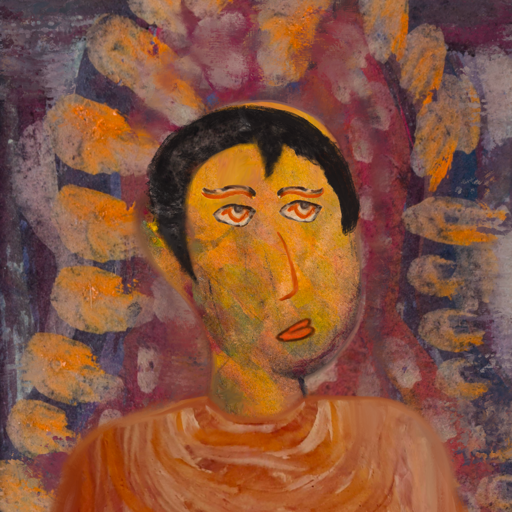
Background: Doll, Head And Neck Side: Gypsy_Mother, Face Side: Experience, Bust: Pious_Lady, Hair Side: Roy_Bahadur, Head Accessory: Blank, Second Necklace: Blank, Necklace: Blank, Baby: Blank